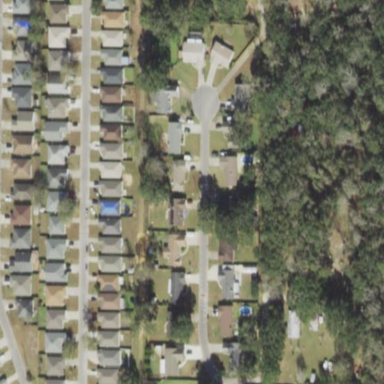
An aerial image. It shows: Single-family residential area.